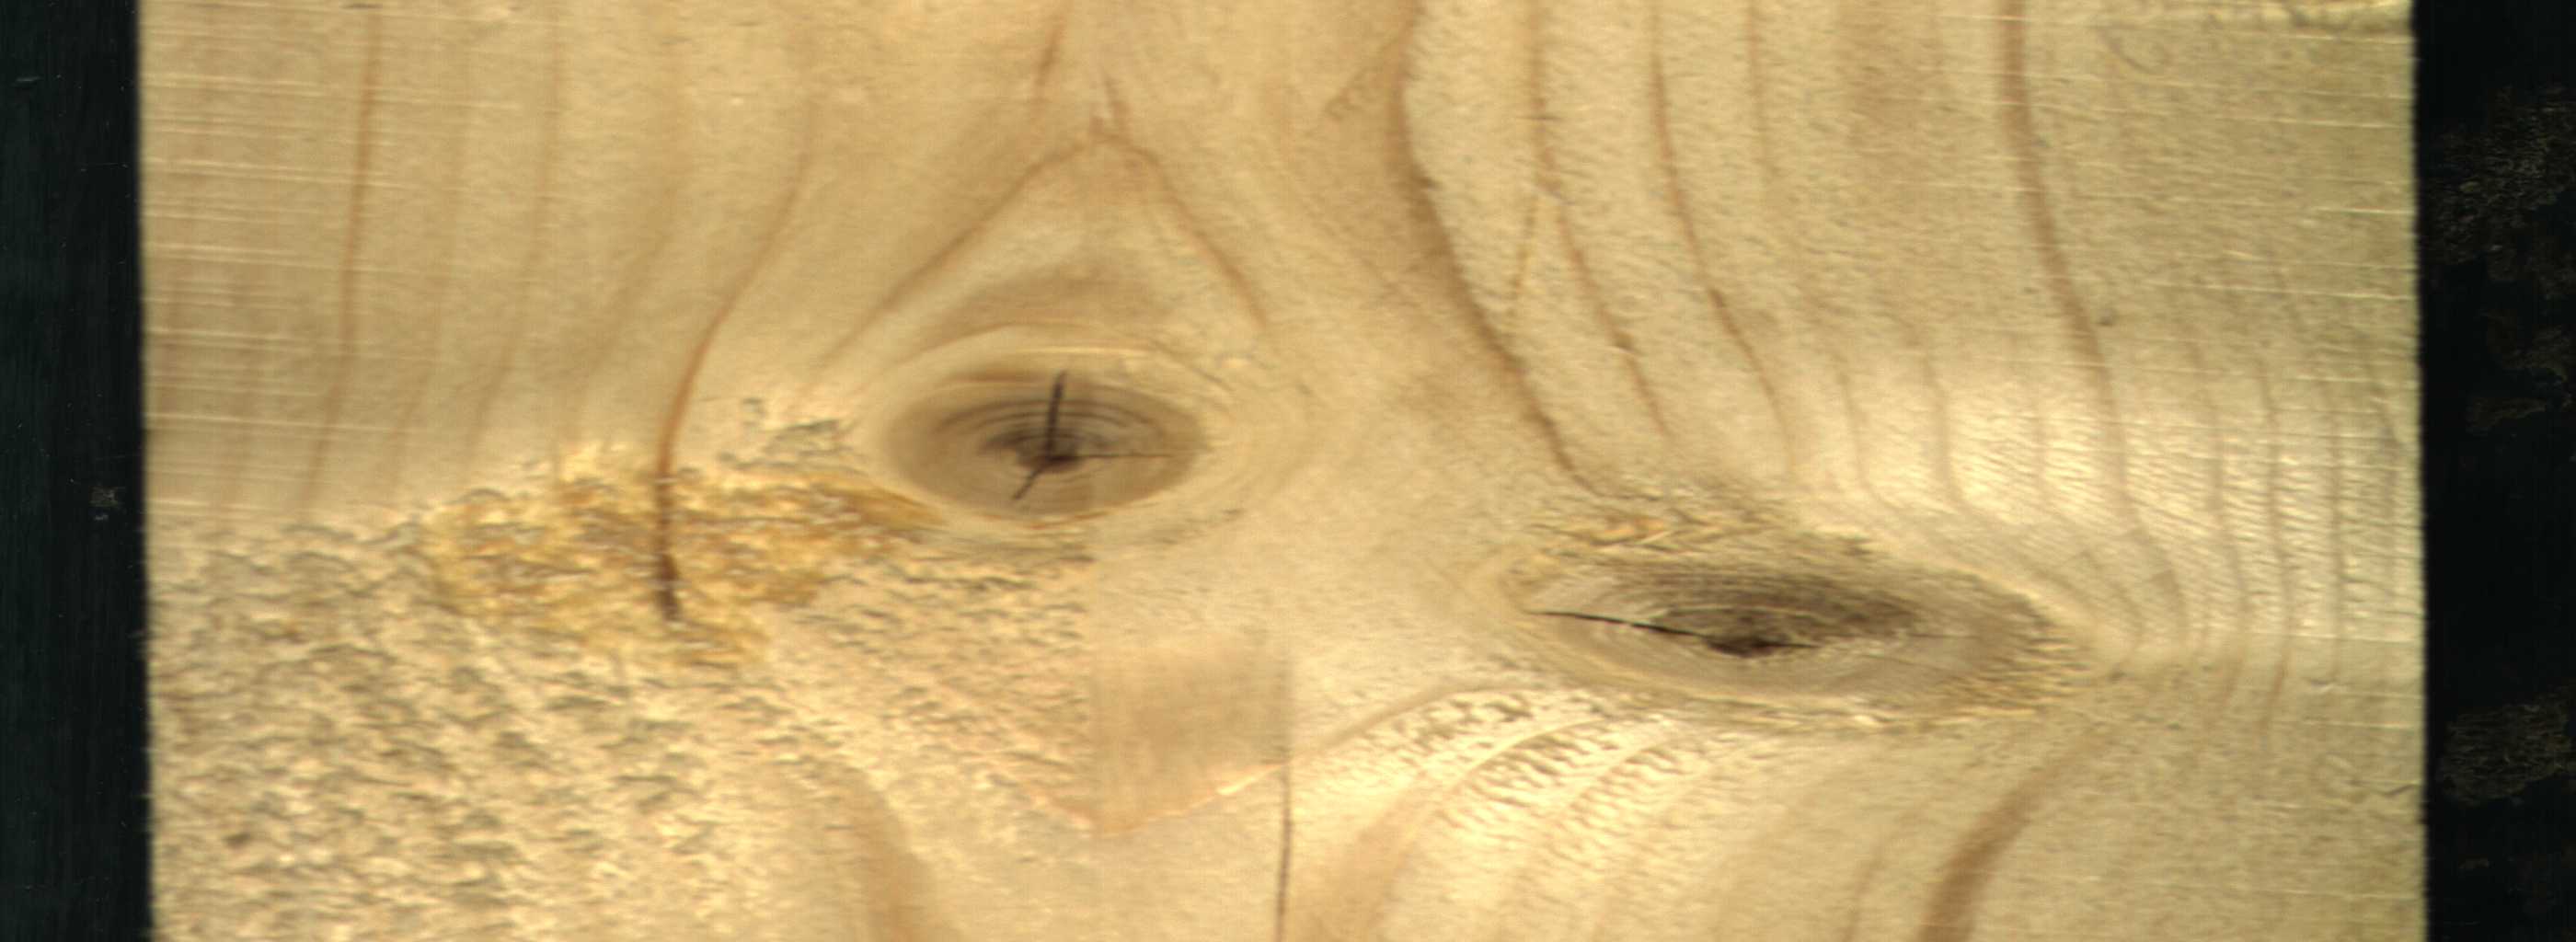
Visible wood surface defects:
resin
Crack
knot_with_crack
knot_with_crack